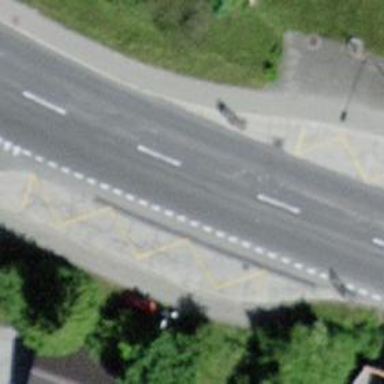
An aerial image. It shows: Public transport stop position.